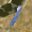
Label: 1